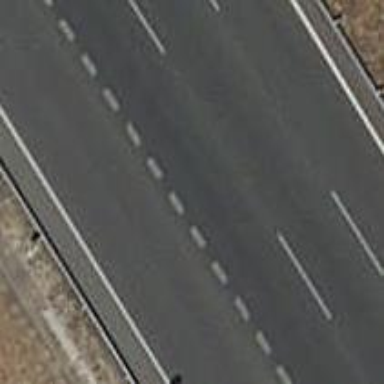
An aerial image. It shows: Asphalt motorway.